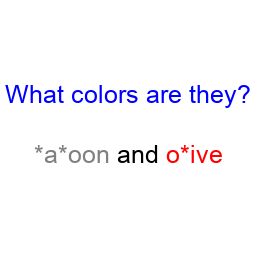
Color: gray, red
Color name shown: maroon, olive
Background color: white
Question text color: blue